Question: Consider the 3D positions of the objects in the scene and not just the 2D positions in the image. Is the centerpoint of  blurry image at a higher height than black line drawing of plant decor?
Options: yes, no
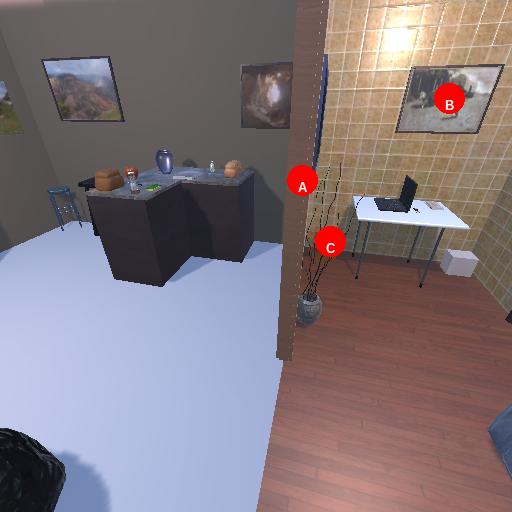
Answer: yes